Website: walmart
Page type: customer-info-address
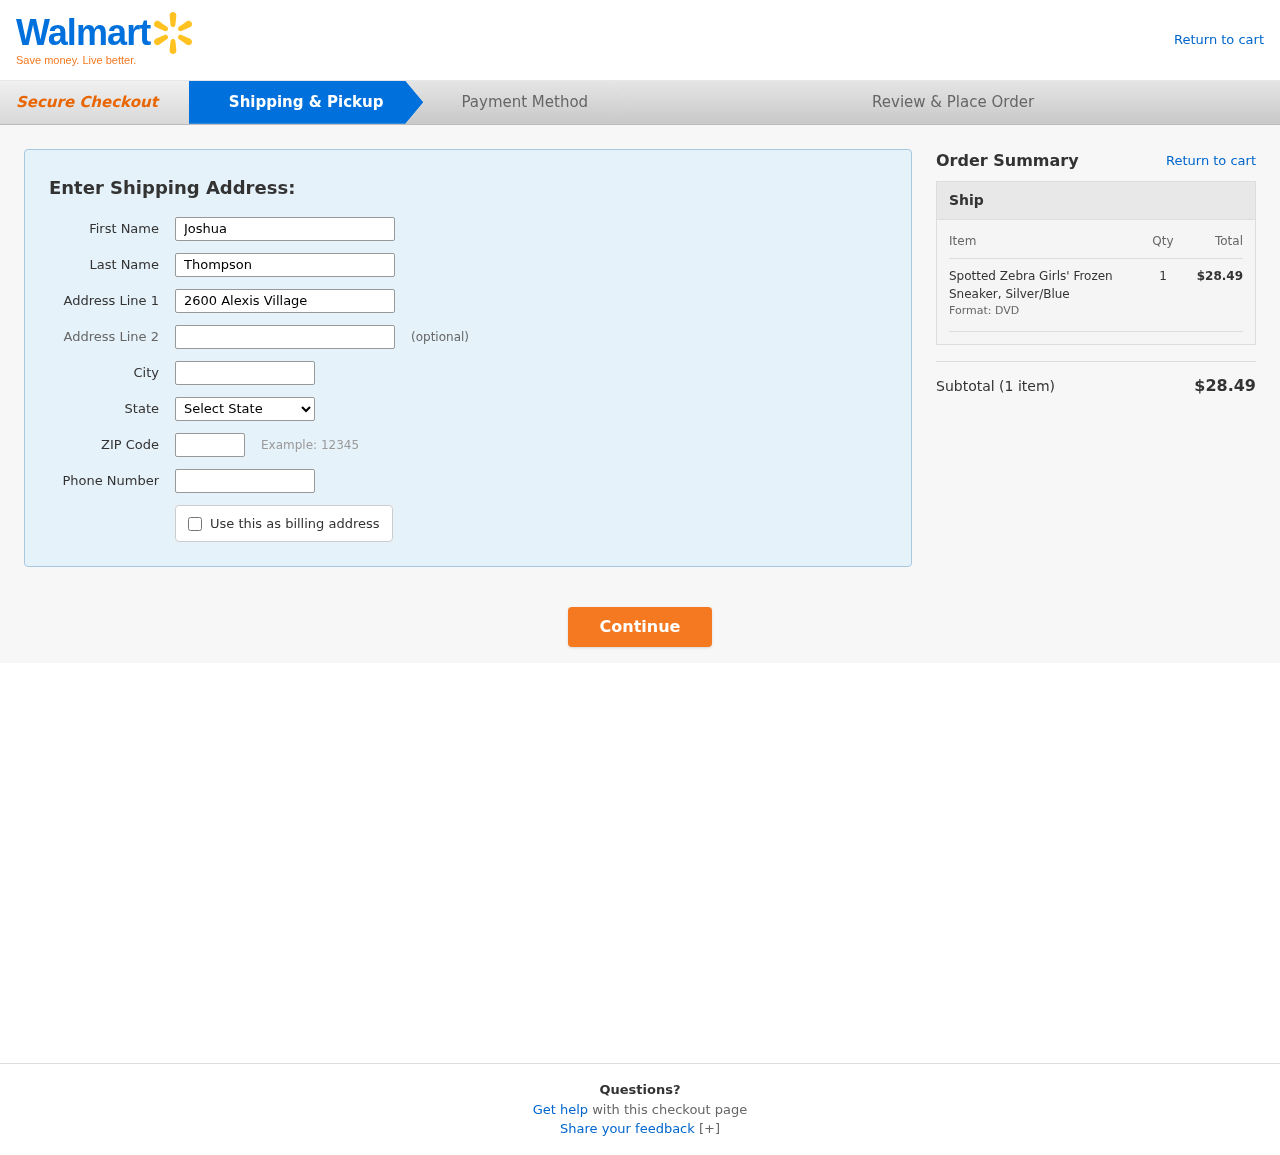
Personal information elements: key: PII_CITY
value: Port John
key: PII_FIRSTNAME
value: Joshua
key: PII_LASTNAME
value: Thompson
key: PII_PHONE
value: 4839038094
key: PII_POSTCODE
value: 37350
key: PII_STATE
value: Texas
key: PII_STREET
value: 2600 Alexis Village
Product elements: key: PRODUCT1_NAME
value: Spotted Zebra Girls' Frozen Sneaker, Silver/Blue
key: PRODUCT1_QUANTITY
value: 1
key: PRODUCT1_LINE_TOTAL
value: $28.49
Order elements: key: ORDER_NUM_ITEMS
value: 1
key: ORDER_SUBTOTAL
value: $28.49